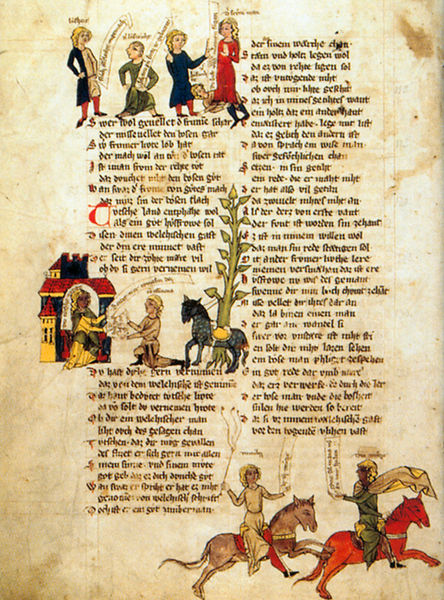
Titel: Der welsche Gast
Institution: Erfurt, Universitäts- und Forschungsbibliothek
Schlagwörter: baum, blau, feder, umhang, menschen, stadt, frau, männer, schwarz, haus, rot, tier, tiere, alt, bibel, kirche, pflanze, pferd, pferde, reiter, reiten, farbig, schrift, papier, fahnen, figuren, buch, burg, druck, text, buchstaben, peitsche, gebet, tinte, heiligenschein, antik, sage, mittelalter, gedicht, verse, altdeutsch, bildchen, latein, reittier, buchillustration, musikanten, giotto, vers, spruchbänder, sprache, bibelseite, deutsch mittelalter